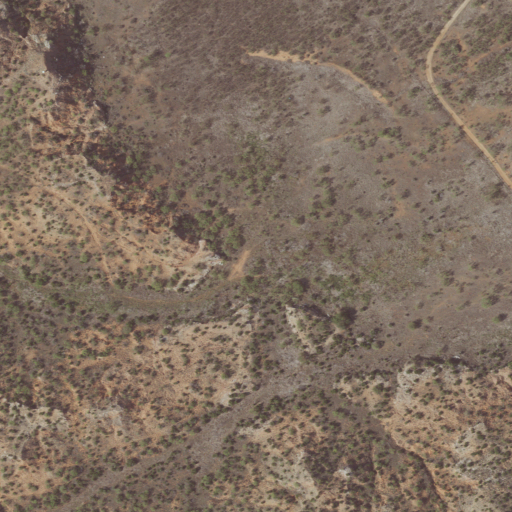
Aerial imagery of valley in Texas named Big Gobbler containing shrub, grassland, and mixed forest